Question: I specify <URL>:
':category/:title'
and for a given post named 'hello-world.md' in 'source/_posts' folder with the following content:
'title: Hello World date: 2015-03-22 22:22:22 categories: - foo'
and the permalinks will be 'foo/hello-world'
But if I move this post to 'source/_posts/foo'folder, and rename to 'hello-world-2.md' the permalinks will be 'foo/foo/hello-world-2'. Shows as the following image:

Why the permalinks contains folder path? If I have many posts, is it necessary to put all the posts in a folder ?
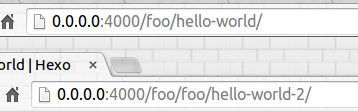
Answer: 1. Hexo as all other static site generators follows your directory structure. So if you create a directory named foo the URLs for the posts in this directory will contain the foo path.
2. Yes. If you don't want want a subrirectory URL path you should put all your files in the _posts directory.